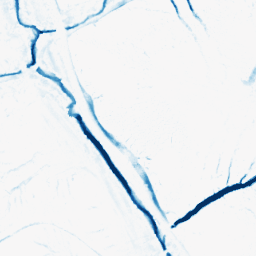
Category: morphological
Decomposition family: morphological
Decomposition parameters: operation: closing
size: 5
Upsampling method: linear_exact
Upsampling parameters: scale: 4
Upsampling scale: 4